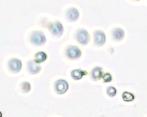
Label: Phaeocystis